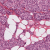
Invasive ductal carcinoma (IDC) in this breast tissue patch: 1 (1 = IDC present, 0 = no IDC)